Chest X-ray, AP view. Patient: 73 years old, sex M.
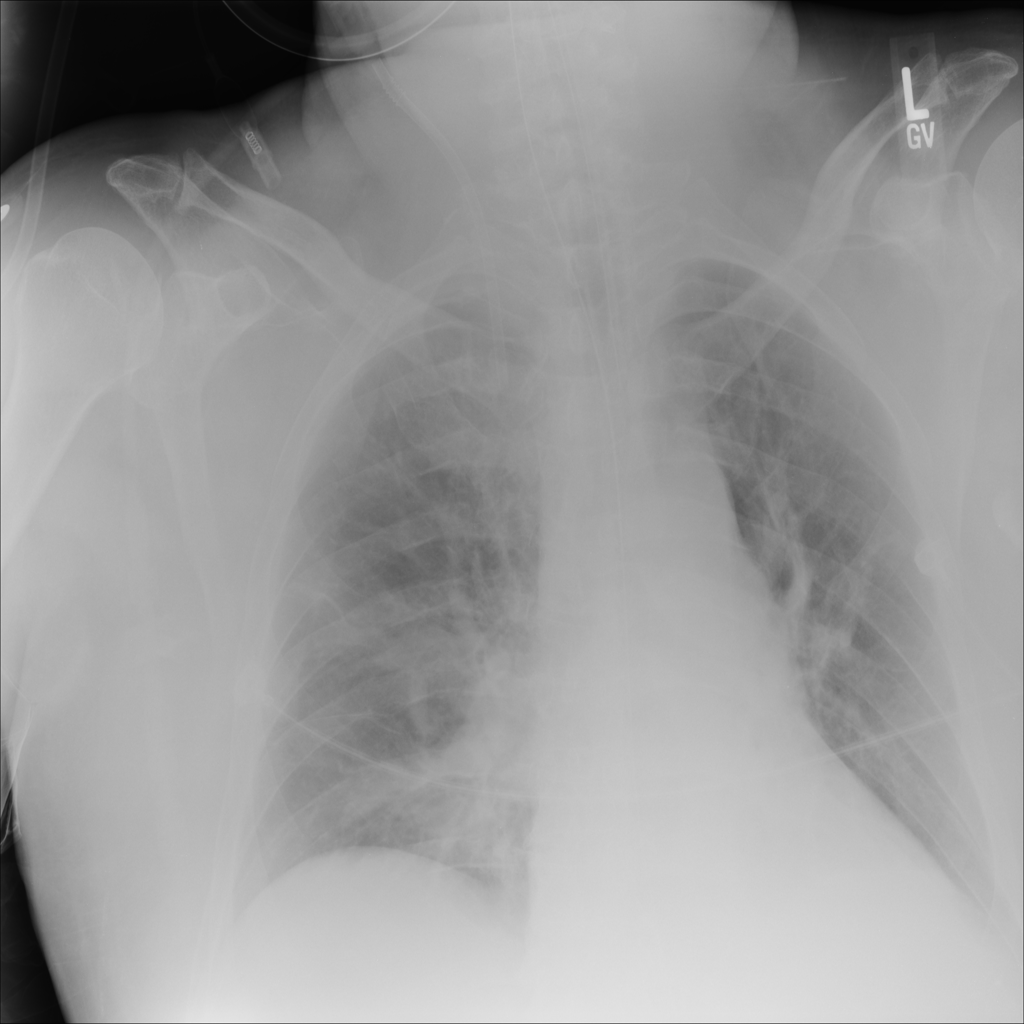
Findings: No Finding